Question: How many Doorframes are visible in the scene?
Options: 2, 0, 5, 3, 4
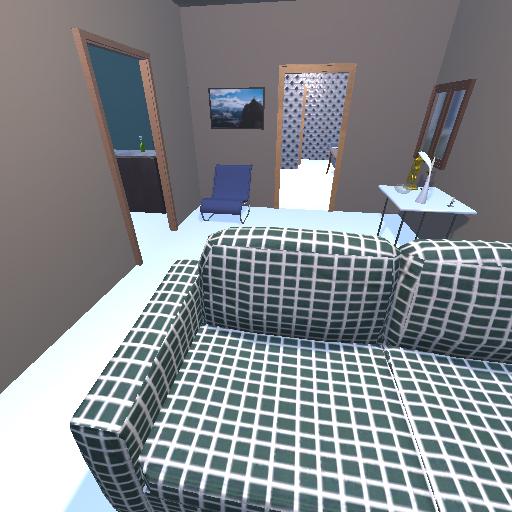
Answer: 2